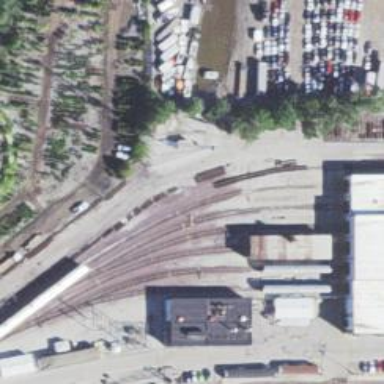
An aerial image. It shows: Railway yard.